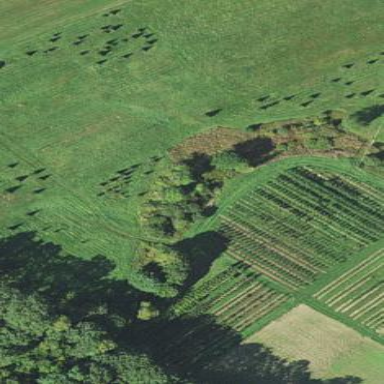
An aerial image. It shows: Orchard.